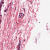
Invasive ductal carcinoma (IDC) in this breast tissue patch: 0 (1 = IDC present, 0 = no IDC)